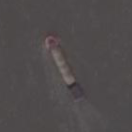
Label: civil